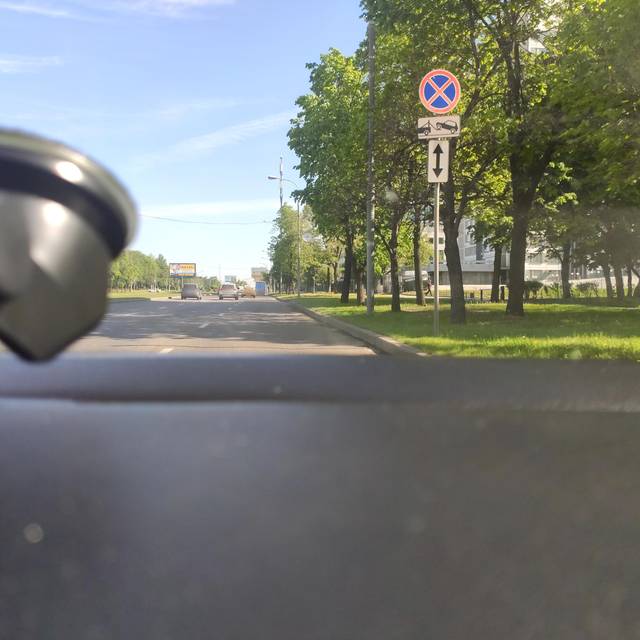
Region: Russia
Coordinates: 55.698, 37.578